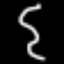
Label: squiggle